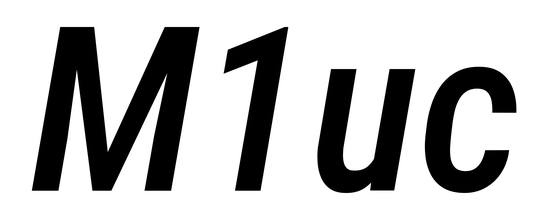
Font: Roboto-Italic_Condensed_Medium_Italic